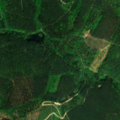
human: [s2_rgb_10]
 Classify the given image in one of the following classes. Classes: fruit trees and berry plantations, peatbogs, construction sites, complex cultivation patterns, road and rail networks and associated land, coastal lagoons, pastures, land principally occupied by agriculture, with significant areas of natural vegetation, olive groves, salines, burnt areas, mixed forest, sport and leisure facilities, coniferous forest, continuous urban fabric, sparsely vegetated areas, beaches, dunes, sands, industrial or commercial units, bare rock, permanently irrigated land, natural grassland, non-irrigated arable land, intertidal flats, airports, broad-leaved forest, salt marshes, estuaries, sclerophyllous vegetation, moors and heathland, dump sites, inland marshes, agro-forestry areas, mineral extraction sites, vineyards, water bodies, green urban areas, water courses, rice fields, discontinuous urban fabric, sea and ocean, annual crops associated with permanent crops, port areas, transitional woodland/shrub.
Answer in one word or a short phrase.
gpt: coniferous forest, mixed forest